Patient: sex F, age 53
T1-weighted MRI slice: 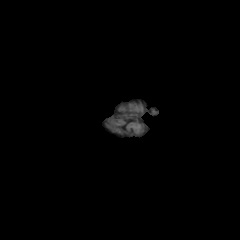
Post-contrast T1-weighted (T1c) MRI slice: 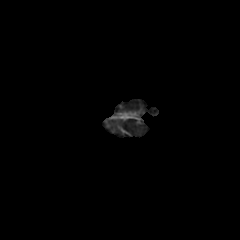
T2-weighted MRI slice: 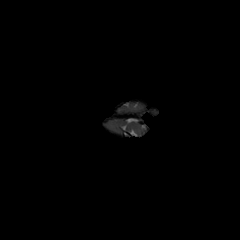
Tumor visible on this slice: no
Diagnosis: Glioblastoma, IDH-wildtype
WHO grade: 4